Question: I have an existing Stored procedure that generate employee ID. The employee ID have a format of EPXXXX, EP then 4 numeric values. I want my stored procedure to be shorten.

given the table (tblEmployee) above. Below is the stored procedure for inserting the new employee with the new employee number. The process is I have to get the last employee id, get the last 4 digits (which is the number), convert it to integer, add 1 to increment, check if the number is less than 10, 100 or 1000 or equal/greater than 1000, add the prefix before inserting the new records to the table.
'''
create procedure NewEmployee
@EmployeeName VARCHAR(50)
AS
BEGIN
SET NOCOUNT ON
DECLARE @lastEmpID as VARCHAR(6)
SET @lastEmpID =
(
SELECT TOP 1 Employee_ID
FROM tblEmployee
ORDER BY Employee_ID DESC
)
DECLARE @empID as VARCHAR(4)
SET @empID =
(
SELECT RIGHT(@lastEmpID, 4)
)
DECLARE @numEmpID as INT
@numEmpID =
(
SELECT CONVERT(INT, @empID) + 1
)
DECLARE @NewEmployeeID as VARCHAR(6)
IF @numEmp < 10
SET @NewEmployee = SELECT 'EP000' + CONVERT(@EmpID)
IF @numEmp < 100
SET @NewEmployee = SELECT 'EP00' + CONVERT(@EmpID)
IF @numEmp < 1000
SET @NewEmployee = SELECT 'EP0' + CONVERT(@EmpID)
IF @numEmp >= 1000
SET @NewEmployee = SELECT 'EP' + CONVERT(@EmpID)
INSERT INTO tblEmployee(Employee_ID, Name)
VALUES (@NewEmployeeID, @EmployeeName)
END
'''
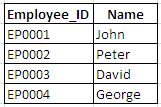
Answer: Try this one -
'''
CREATE PROCEDURE dbo.NewEmployee
@EmployeeName VARCHAR(50)
AS BEGIN
SET NOCOUNT ON;
INSERT INTO dbo.tblEmployee(Employee_ID, Name)
SELECT
'EP' + RIGHT('0000' + CAST(Employee_ID + 1 AS VARCHAR(4)), 4)
, @EmployeeName
FROM (
SELECT TOP 1 Employee_ID = CAST(RIGHT(Employee_ID, 4) AS INT)
FROM dbo.tblEmployee
ORDER BY Employee_ID DESC
) t
END
'''